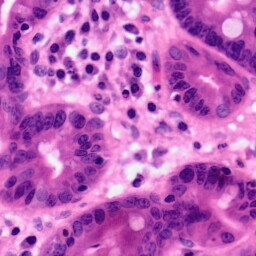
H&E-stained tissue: Pancreatic